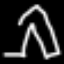
Label: pants